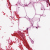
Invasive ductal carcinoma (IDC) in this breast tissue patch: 0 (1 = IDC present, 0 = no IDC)